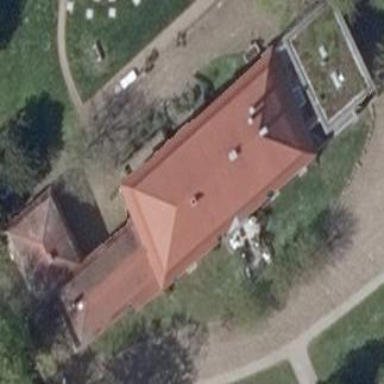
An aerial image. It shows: Historic manor building.